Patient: sex F, age 83
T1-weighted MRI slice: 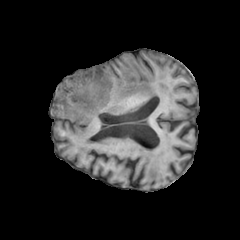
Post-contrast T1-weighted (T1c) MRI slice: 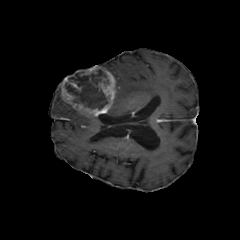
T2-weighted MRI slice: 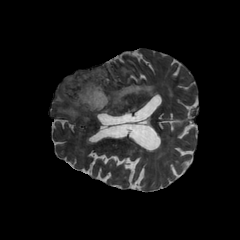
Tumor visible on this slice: yes
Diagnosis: Glioblastoma, IDH-wildtype
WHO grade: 4